Question: Is there a way in R / ggplot2 of re-ordering the legend to match the it's line position?
So in this example the blue non melanoma skin cancer would be top in the legend.
'''
all_nhs_data <- read_csv("https://www.opendata.nhs.scot/dataset/c2c59eb1-3aff-48d2-9e9c-60ca8605431d/resource/3aef16b7-8af6-4ce0-a90b-8a29d6870014/download/opendata_inc9418_hb.csv")
borders_hb_cncr <- all_nhs_data %>%
filter(HB == "S08000016") %>%
select(CancerSite, Sex, Year, IncidencesAllAges, CrudeRate)
individual_viz <- borders_hb_cncr %>%
filter(CancerSite != "All cancer types") %>%
filter(case_when(
IncidencesAllAges >=50 & Year == 2018 ~ Sex == "All",
TRUE ~ Sex == "All" & IncidencesAllAges >50
)) %>%
ggplot() +
aes(x = Year, y = IncidencesAllAges, group = CancerSite, colour = CancerSite) +
geom_line()
'''

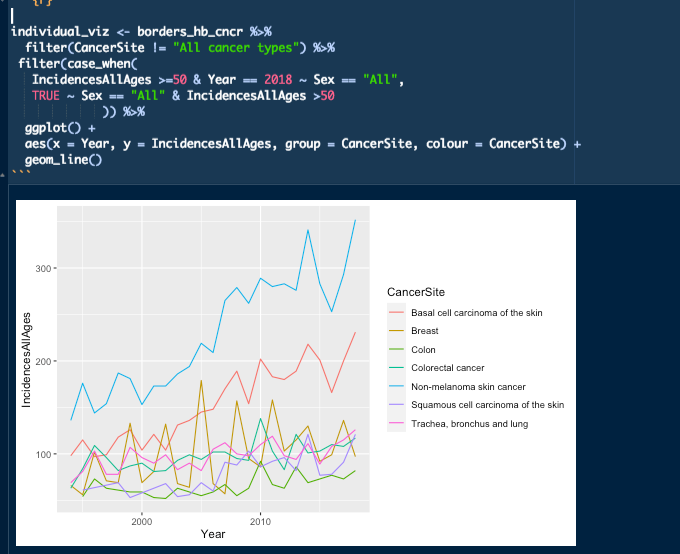
Answer: The 'forcats' package (part of the tidyverse suite) has a function called 'fct_reorder2' which is intended for cases like this.
The default function in 'fct_reorder2' is 'last2()', which reorders a factor ('CancerSite') based on the last value of y ('IncidencesAllAges') when sorted by x ('Year'). See the final example <URL>.
'''
library(tidyverse)
borders_hb_cncr %>%
filter(CancerSite != "All cancer types",
case_when(
IncidencesAllAges >=50 & Year == 2018 ~ Sex == "All",
TRUE ~ Sex == "All" & IncidencesAllAges >50
)) %>%
ggplot() +
aes(x = Year,
y = IncidencesAllAges,
group = CancerSite,
colour = fct_reorder2(CancerSite,
Year,
IncidencesAllAges)) +
geom_line() +
labs(colour = 'Cancer Site')
'''
<URL>